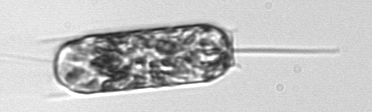
Label: Ditylum_brightwellii